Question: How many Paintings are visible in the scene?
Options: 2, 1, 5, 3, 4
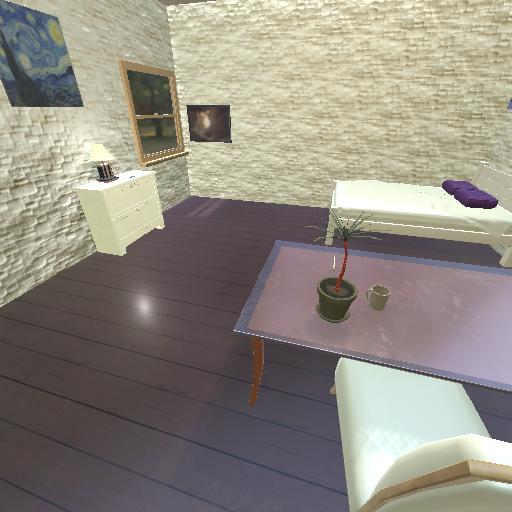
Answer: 2